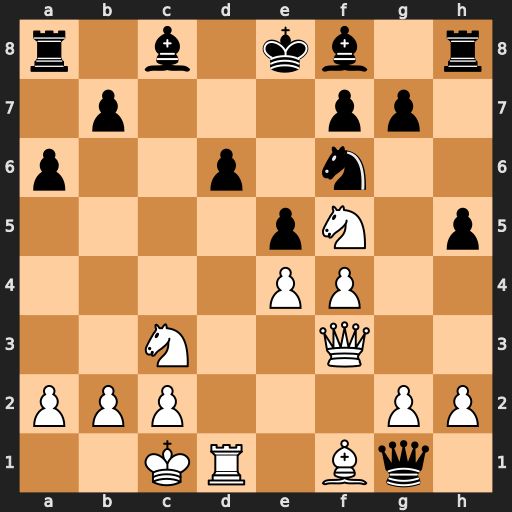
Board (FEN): r1b1kb1r/1p3pp1/p2p1n2/4pN1p/4PP2/2N2Q2/PPP3PP/2KR1Bq1
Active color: w
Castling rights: kq
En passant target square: -
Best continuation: Bb5+ axb5 Rxg1